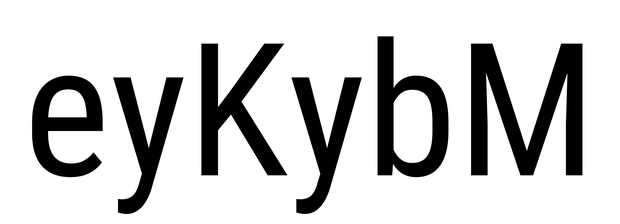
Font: Roboto_Condensed_Regular